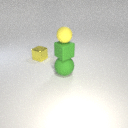
small green rubber cube above large green rubber sphere